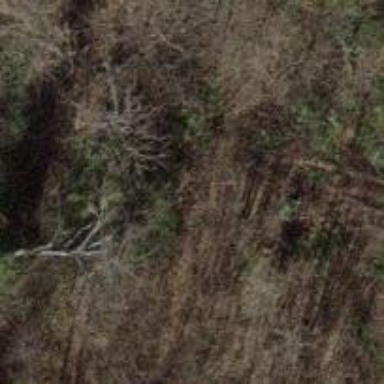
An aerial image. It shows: Brown bench in the vicinity.